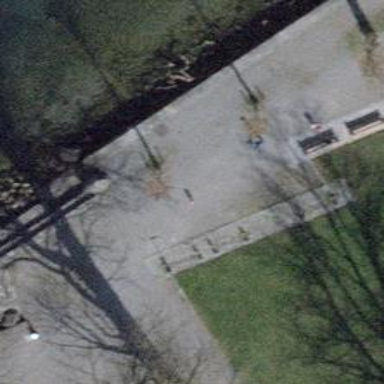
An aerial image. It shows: Bench.